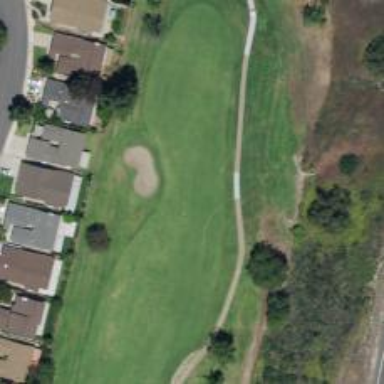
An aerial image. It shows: Golf hole.